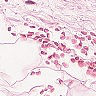
Metastatic tissue present: no